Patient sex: M
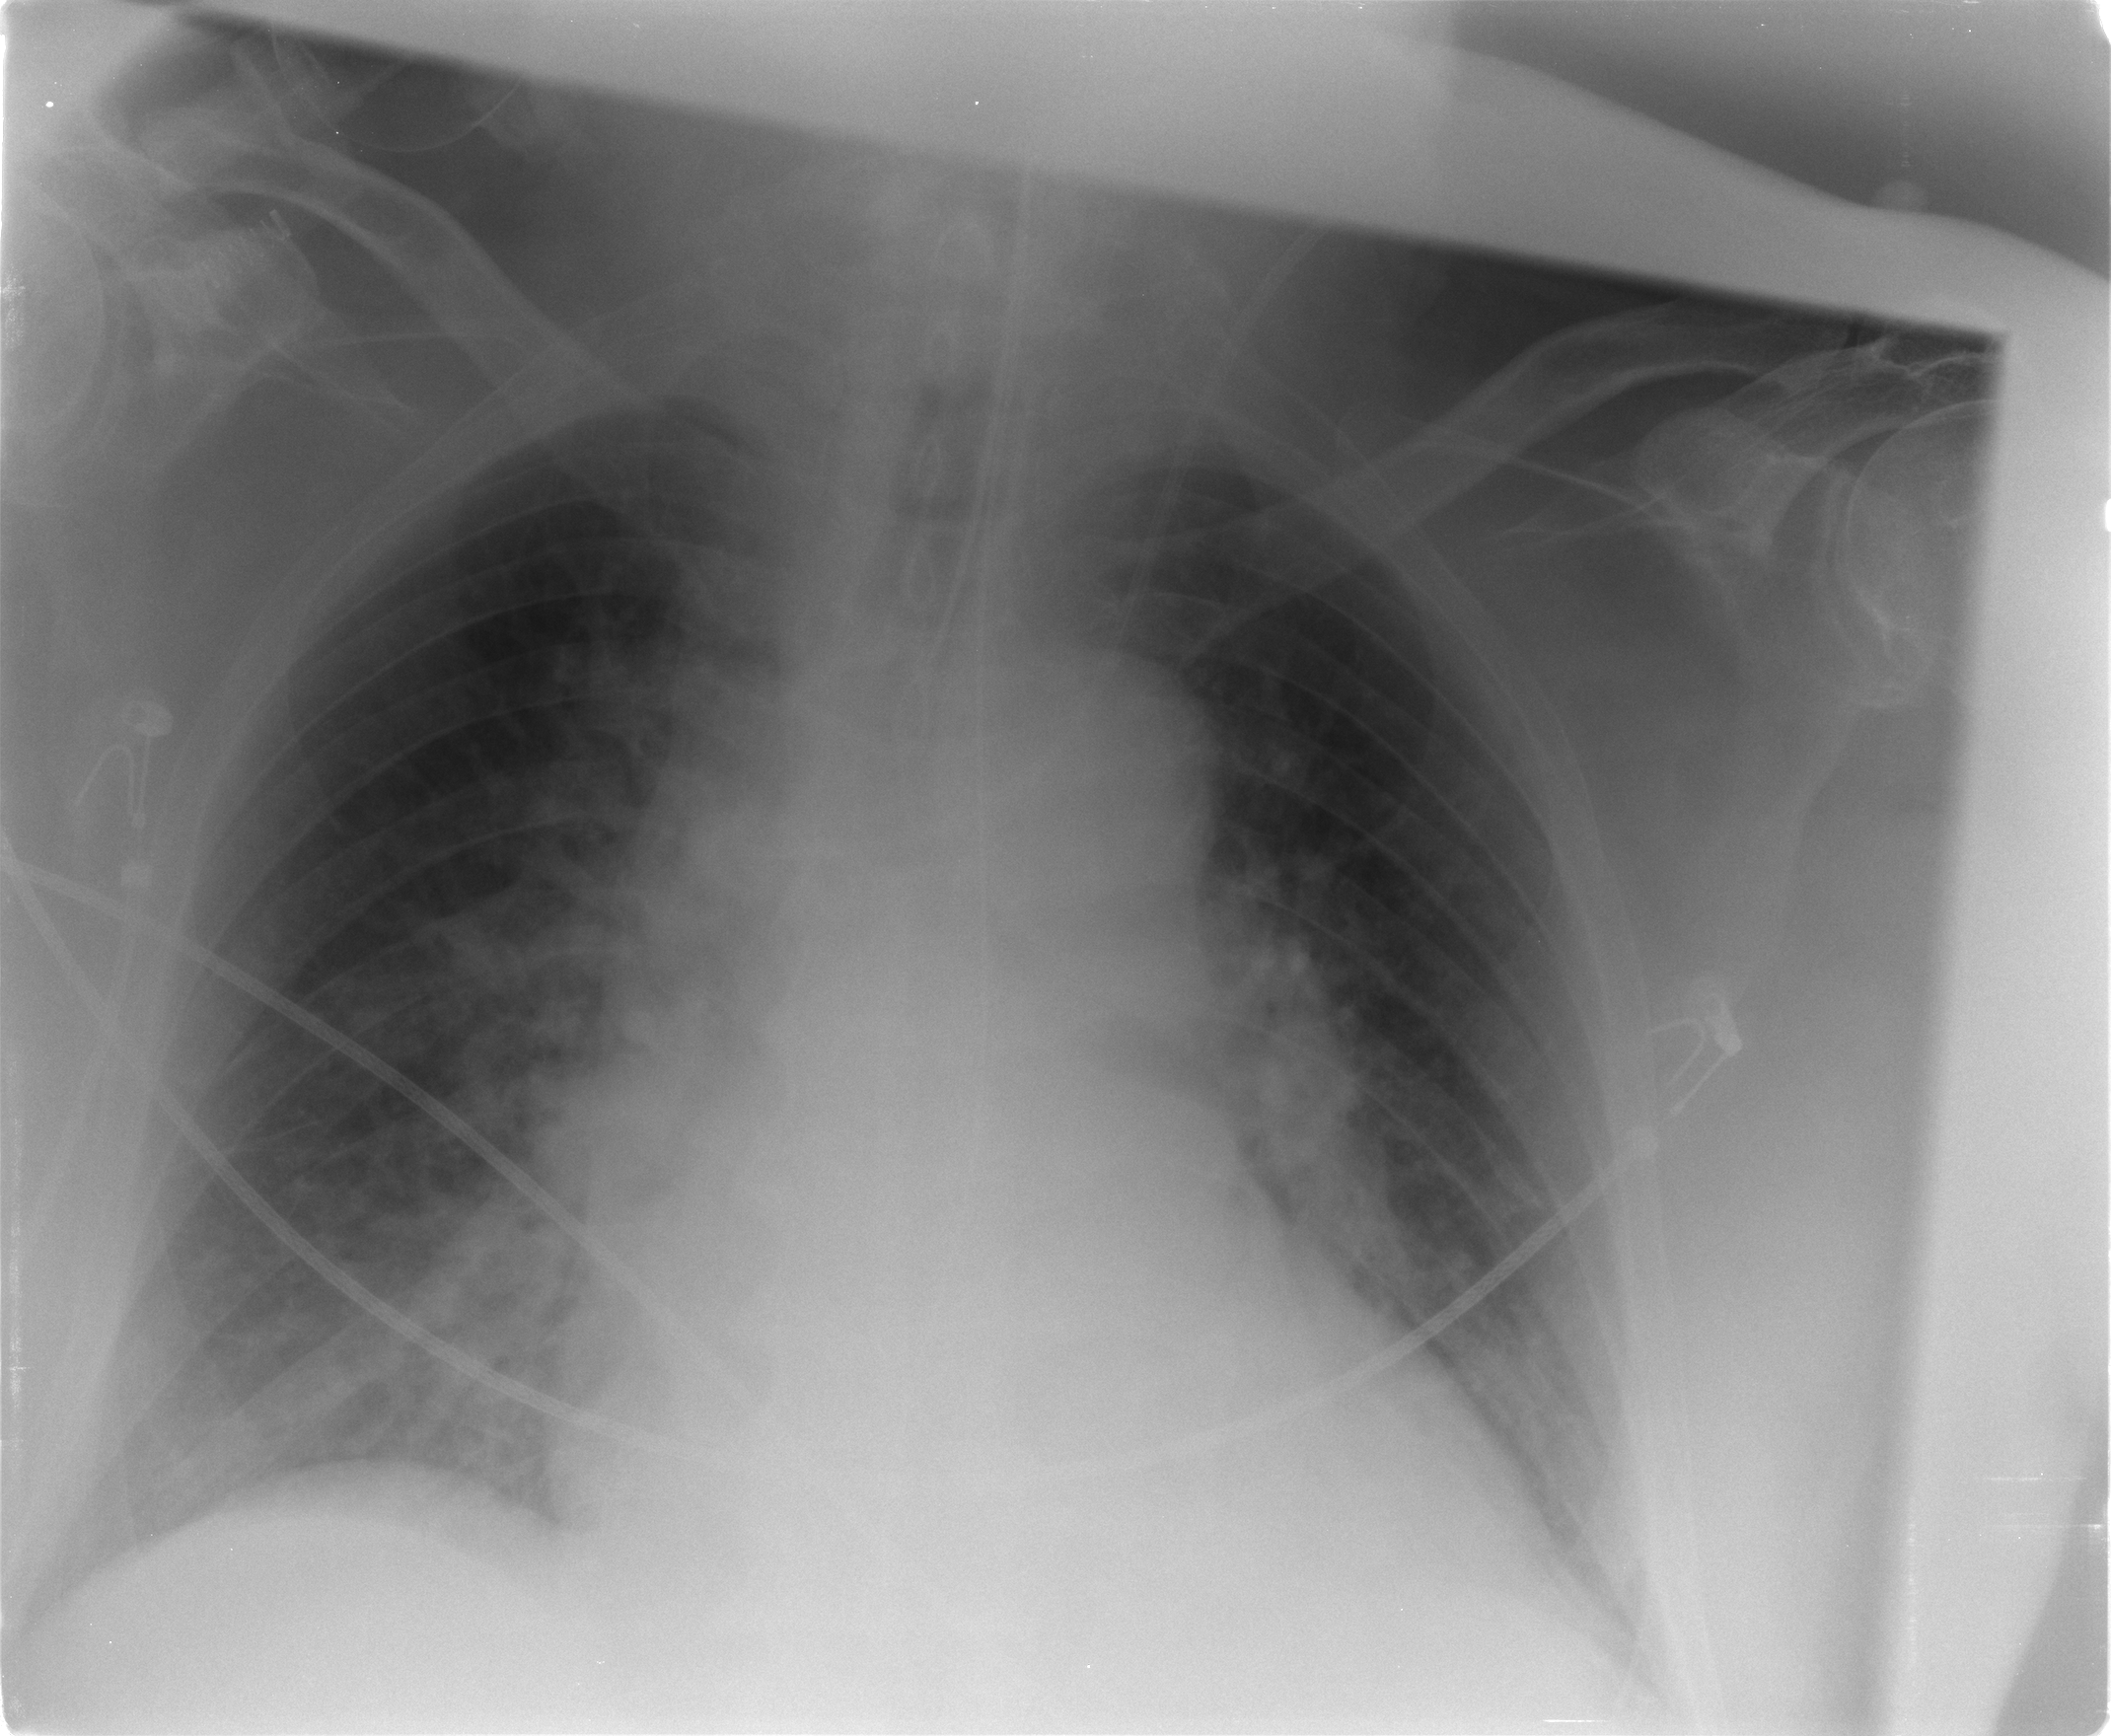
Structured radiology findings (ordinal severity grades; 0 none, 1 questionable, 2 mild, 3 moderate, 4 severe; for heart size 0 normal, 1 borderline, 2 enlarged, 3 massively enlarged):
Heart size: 2
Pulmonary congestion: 3
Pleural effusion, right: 1
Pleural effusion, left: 0
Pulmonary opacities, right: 2
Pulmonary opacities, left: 0
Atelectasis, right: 2
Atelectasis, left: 1